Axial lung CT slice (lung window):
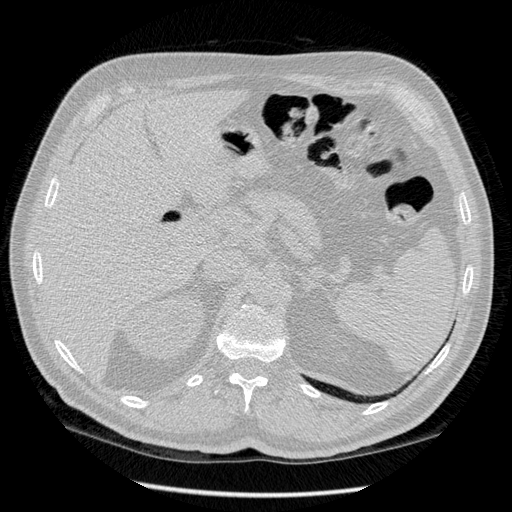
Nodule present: no